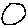
Label: circle